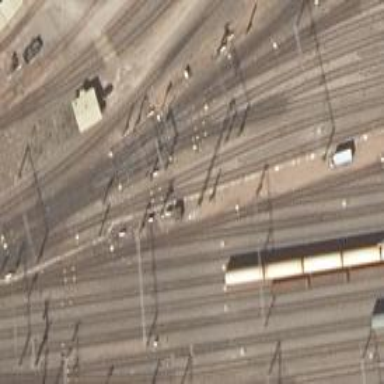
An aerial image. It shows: Railway signal.